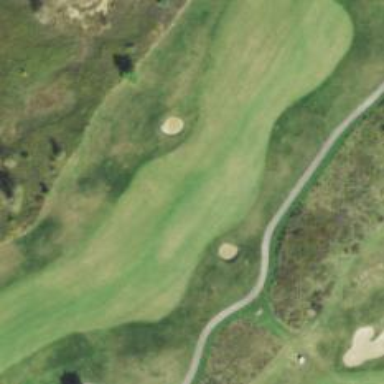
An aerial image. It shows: View of golf hole.